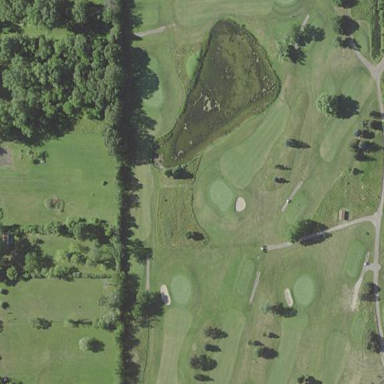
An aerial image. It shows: Pond serving as lateral water hazard on golf course.